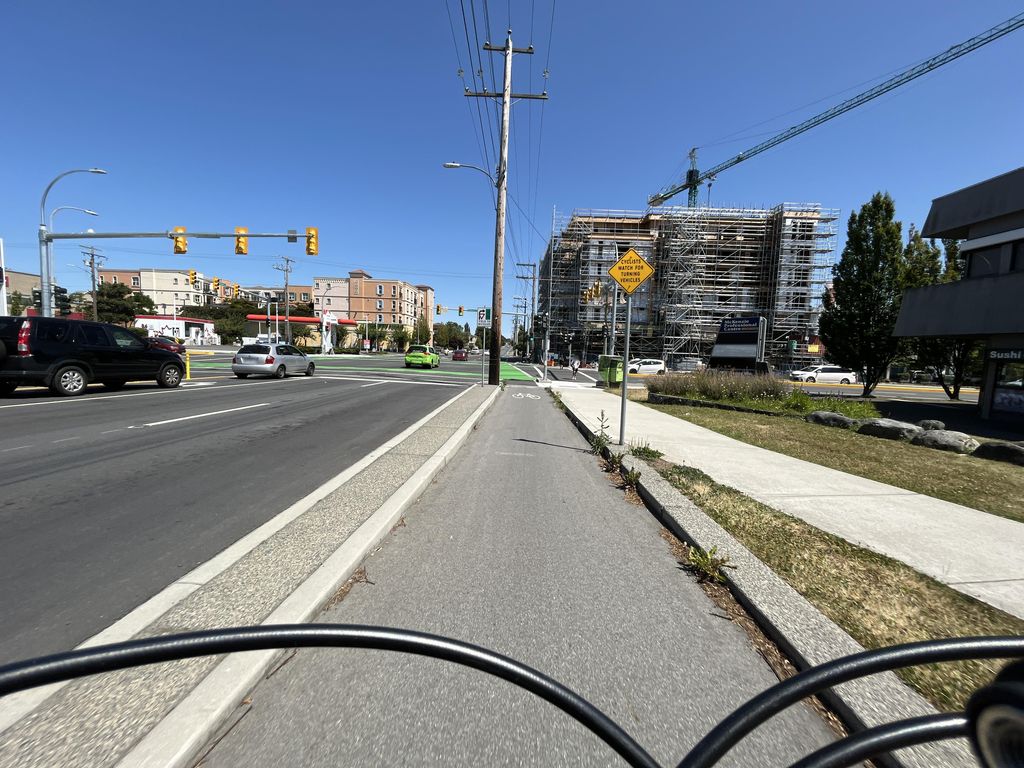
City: victoria